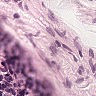
Metastatic tissue present: no